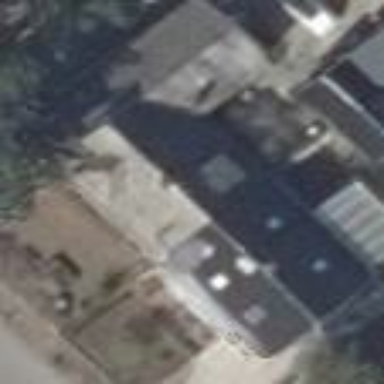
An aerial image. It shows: Semi-detached house with gabled roof.